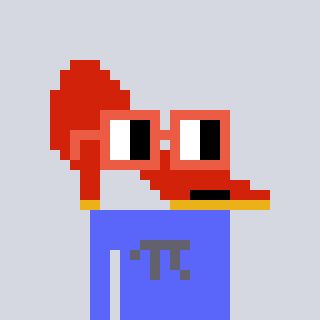
a pixel art character with square orange glasses, a highheel-shaped head and a purple-colored body on a cool background